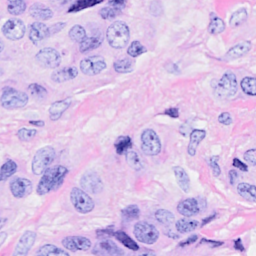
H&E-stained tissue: Breast